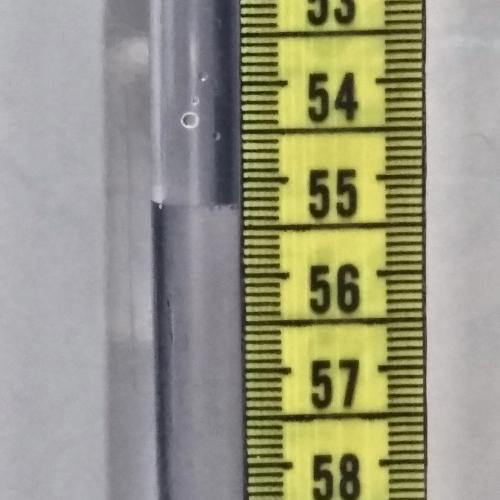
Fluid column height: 55.3 cm